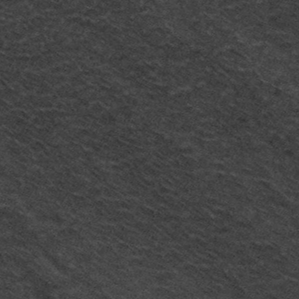
Label: frost